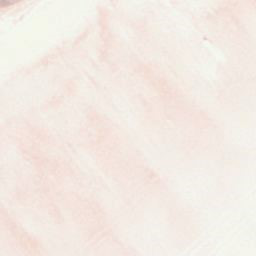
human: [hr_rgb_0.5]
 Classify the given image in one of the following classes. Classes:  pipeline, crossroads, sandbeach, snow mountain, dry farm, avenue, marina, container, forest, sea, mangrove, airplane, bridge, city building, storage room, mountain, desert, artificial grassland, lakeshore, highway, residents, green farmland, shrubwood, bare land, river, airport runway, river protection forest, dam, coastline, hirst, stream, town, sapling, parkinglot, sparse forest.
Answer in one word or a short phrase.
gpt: sandbeach